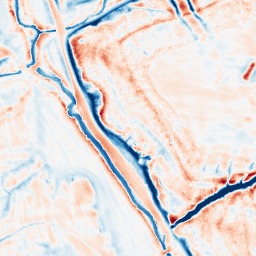
Category: edge_preserving
Decomposition family: bilateral
Decomposition parameters: d: 21
sigma_color: 100
sigma_space: 25
Upsampling method: bicubic
Upsampling parameters: scale: 8
Upsampling scale: 8